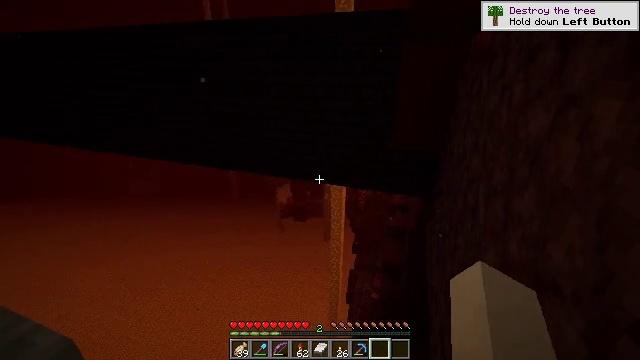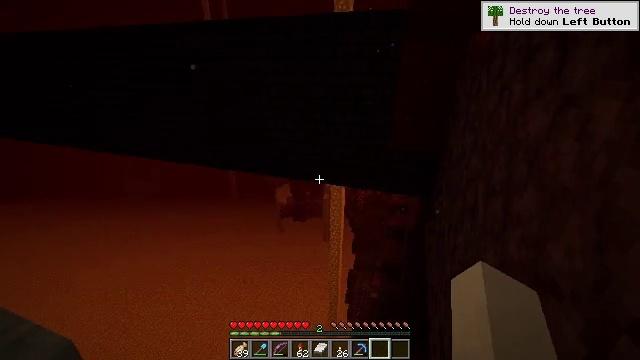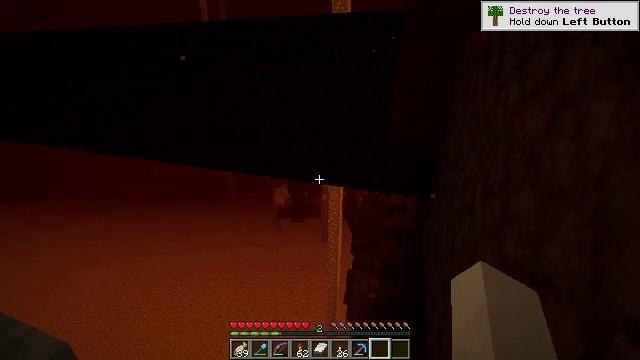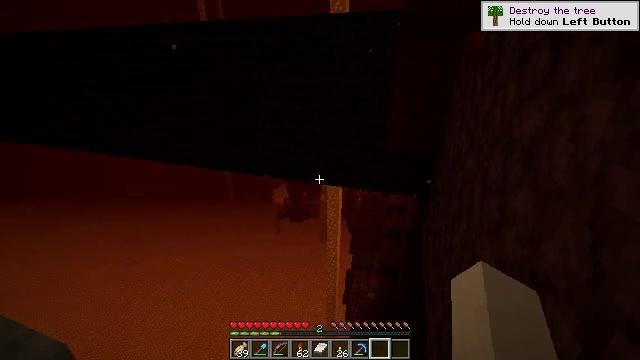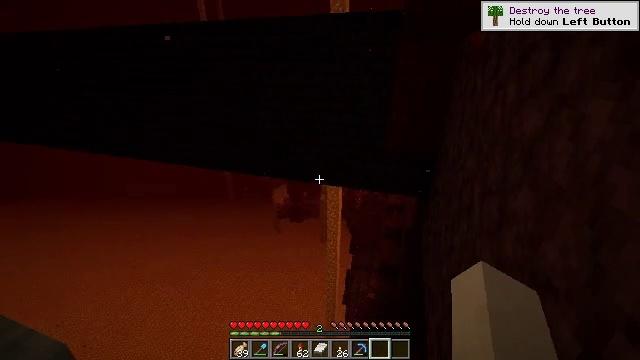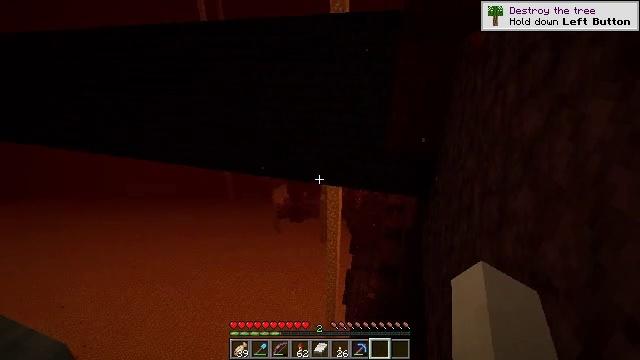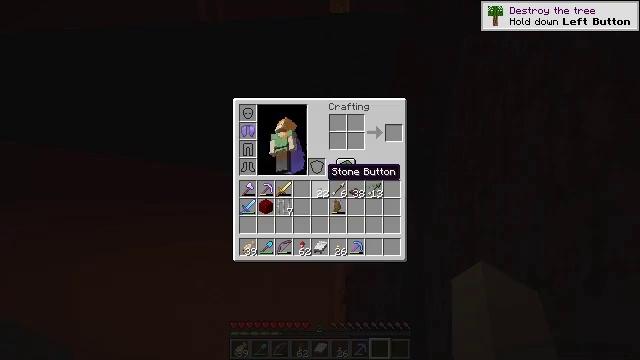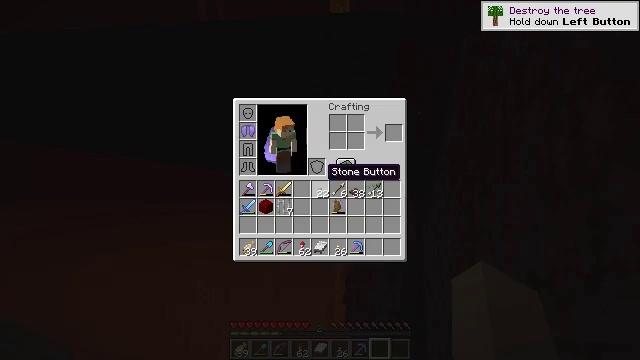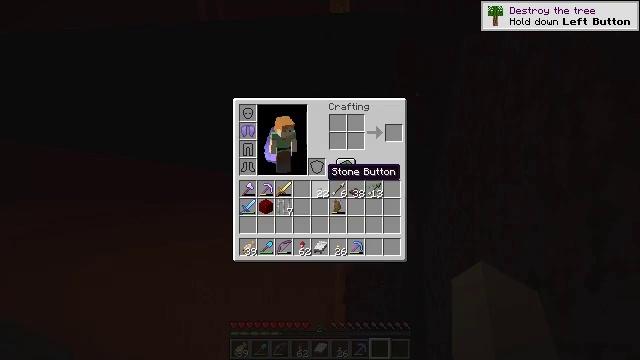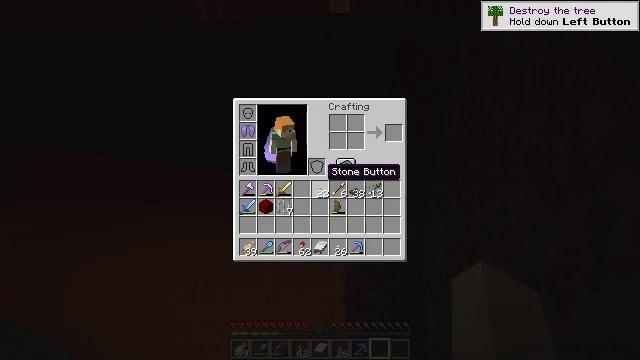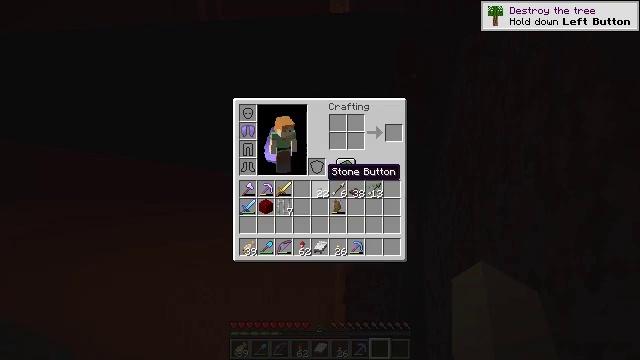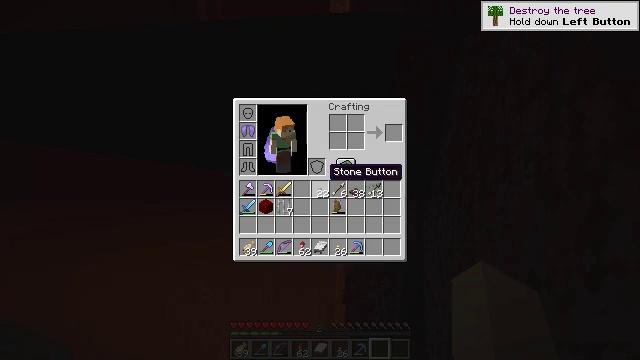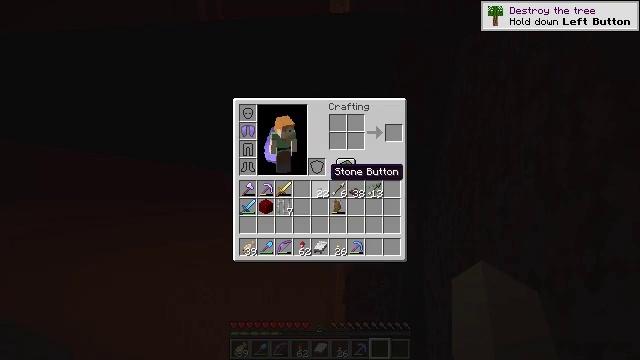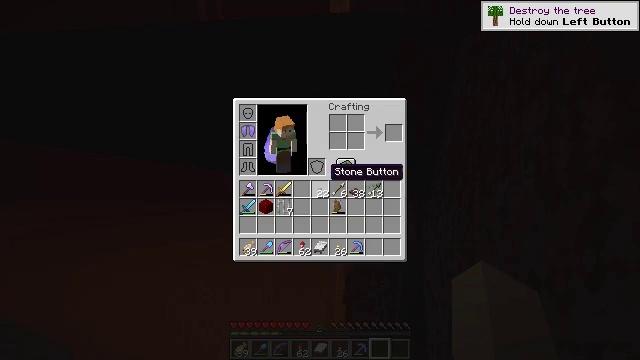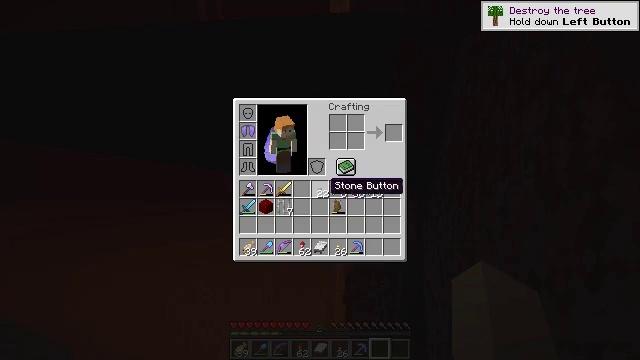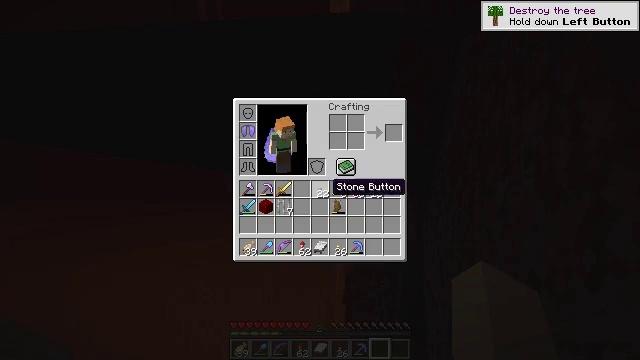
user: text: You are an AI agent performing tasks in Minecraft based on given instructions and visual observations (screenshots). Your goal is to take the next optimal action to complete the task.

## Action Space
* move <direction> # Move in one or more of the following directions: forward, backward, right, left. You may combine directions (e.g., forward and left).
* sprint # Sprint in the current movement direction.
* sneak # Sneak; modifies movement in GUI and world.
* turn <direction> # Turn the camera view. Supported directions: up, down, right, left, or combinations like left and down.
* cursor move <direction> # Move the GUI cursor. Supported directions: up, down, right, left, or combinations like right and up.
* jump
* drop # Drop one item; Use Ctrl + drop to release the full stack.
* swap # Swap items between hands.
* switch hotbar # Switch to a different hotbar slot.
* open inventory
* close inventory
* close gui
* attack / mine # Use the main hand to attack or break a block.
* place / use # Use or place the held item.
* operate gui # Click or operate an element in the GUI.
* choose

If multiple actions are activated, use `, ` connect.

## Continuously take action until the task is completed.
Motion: motion action
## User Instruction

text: Remove a golden sword from the inventory.
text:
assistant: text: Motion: no_op
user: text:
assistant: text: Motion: no_op
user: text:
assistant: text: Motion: no_op
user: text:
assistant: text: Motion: no_op
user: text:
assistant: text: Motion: no_op
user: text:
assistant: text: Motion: close inventory
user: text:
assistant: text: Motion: close inventory
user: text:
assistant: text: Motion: close inventory
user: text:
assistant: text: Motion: open gui
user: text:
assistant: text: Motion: no_op
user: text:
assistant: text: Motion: no_op
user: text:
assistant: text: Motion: no_op
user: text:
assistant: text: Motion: no_op
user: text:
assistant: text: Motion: cursor move down
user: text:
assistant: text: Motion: no_op
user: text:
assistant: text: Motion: no_op
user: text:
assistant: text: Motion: cursor move left
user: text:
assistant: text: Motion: cursor move left
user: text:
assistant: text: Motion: cursor move left
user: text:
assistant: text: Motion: cursor move left
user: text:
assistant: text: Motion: no_op
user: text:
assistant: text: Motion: no_op
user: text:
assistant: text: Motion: operate gui
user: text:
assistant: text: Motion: operate gui
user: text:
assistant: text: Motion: operate gui
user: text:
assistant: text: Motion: no_op
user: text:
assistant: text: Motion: cursor move up
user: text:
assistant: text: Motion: cursor move up
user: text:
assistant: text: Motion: cursor move up
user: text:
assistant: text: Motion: cursor move up